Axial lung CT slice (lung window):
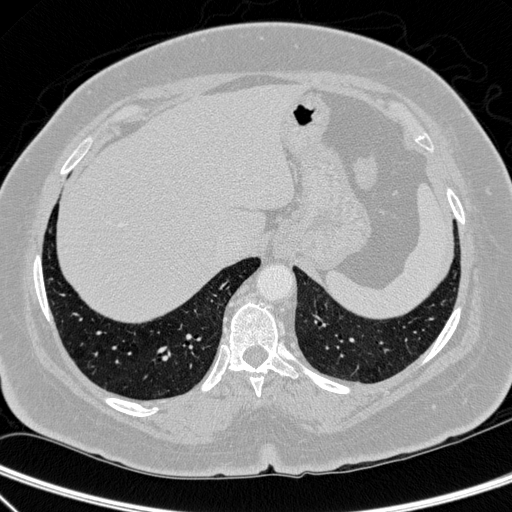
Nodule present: no